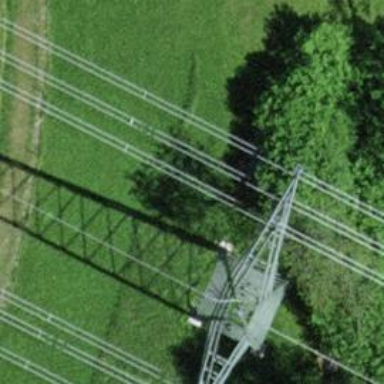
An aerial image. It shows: Power tower.